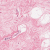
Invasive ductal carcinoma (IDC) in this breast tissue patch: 0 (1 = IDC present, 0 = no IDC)